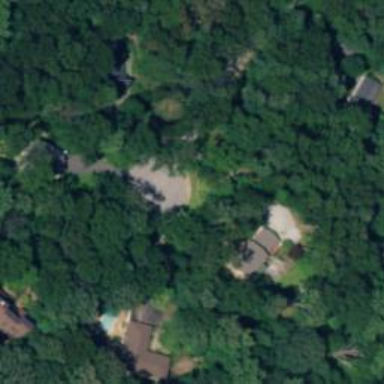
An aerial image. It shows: Driveway.